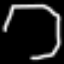
Label: octagon